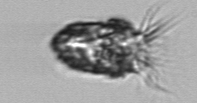
Label: Tintinnopsis